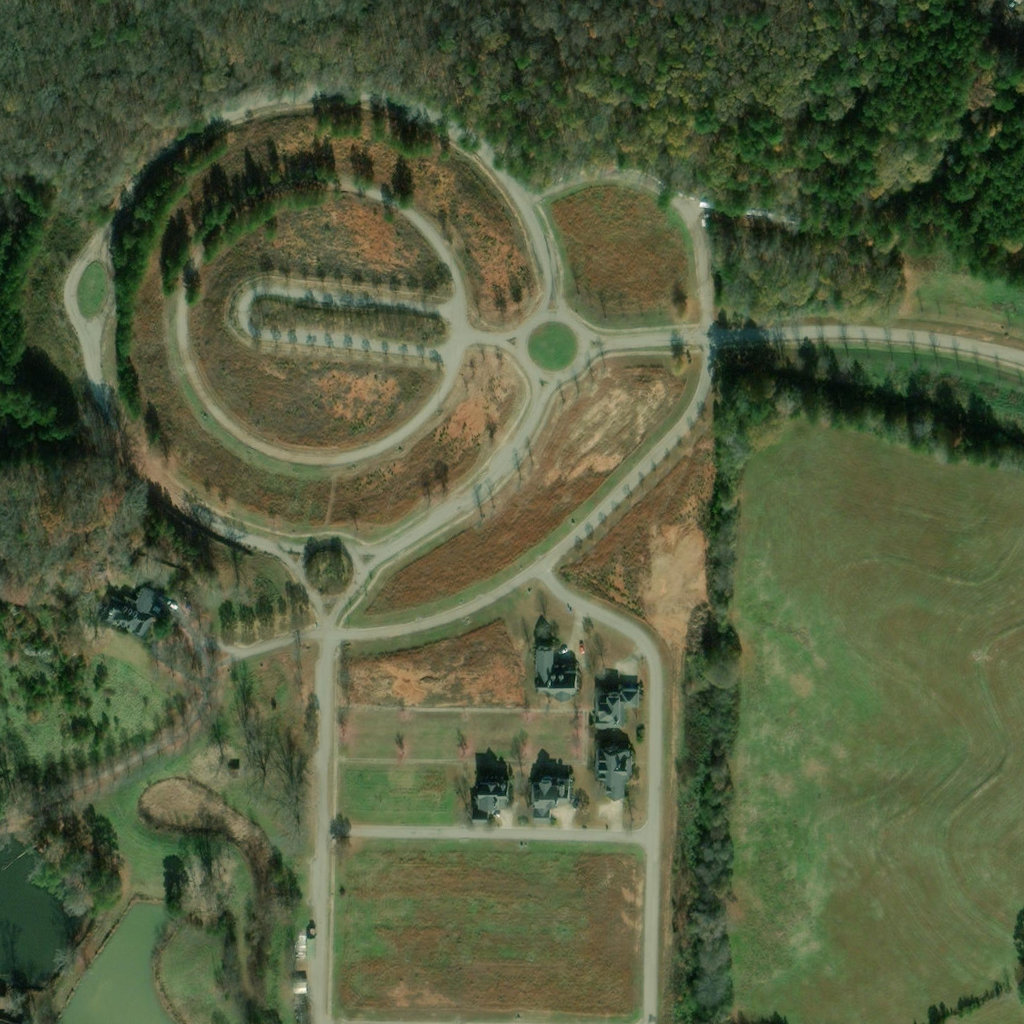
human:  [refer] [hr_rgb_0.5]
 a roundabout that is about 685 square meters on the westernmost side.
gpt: <box>[[28, 52, 36, 60, 0]]</box>